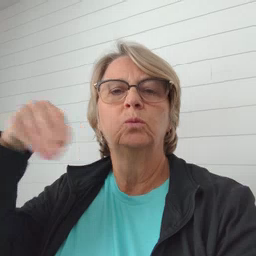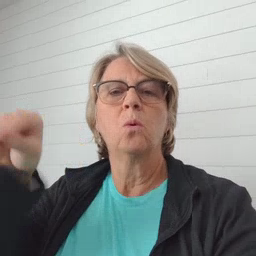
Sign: store